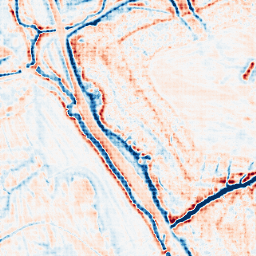
Category: edge_preserving
Decomposition family: bilateral
Decomposition parameters: d: 15
sigma_color: 100
sigma_space: 150
Upsampling method: sinc_hamming
Upsampling parameters: scale: 4
kernel_size: 4
Upsampling scale: 4